Question: The JS fiddle is listed here:
<URL>
HTML section====
'''
<ul class = "trackAccordion">
<li class = "proTrack">
<a href="#">PROFESSIONAL TRACK</a>
</li>
<li>
<a href="#"><span class = "accoTrack"> CERTIFICATION TRACK </span> </a>
<ul class = "tracks" id = "cert_Track">
<li>DJ Certificate Program</li>
<li>Music Production Certificate Program</li>
</ul>
</li>
<li> <!-- element which hold Individual class in accordian -->
<a href="#">INDIVIDUAL CLASSES</a>
<ul class = "course_beginner trackAccordion nestedElemAccor">
<li class = "nestedElems">
<a href="#" class="begNestElem">BEGINNER</a>
<ul class="tracks">
<li>Intro to DJing (DJ 101)</li>
<li>Intensive Beginners (DJ INT)</li>
<li>Intensive Beginners (DJ INT)</li>
</ul>
</li>
<li class = "nestedElems">
<a href="#" class="intNestElem">INTERMEDIATE</a>
<ul class="tracks">
<li>Mixing (M 202)</li>
<li>Scratching (S 202)</li>
<li>Music Production II (MP 202)</li>
</ul>
</li>
<li class = "nestedElems">
<a href="#" class="advNestElem">ADVANCED</a>
<ul class="tracks">
<li>Mixing III (M 303)</li>
<li>Mixing IV (M 404)</li>
<li>Mixing V (M 505)</li>
<li>Scratching III (S 303) </li>
<li>Battle DJing (S 404)</li>
<li>Music Production III (MP 303)</li>
<li>Music Production IV (MP 404)</li>
<li>Master Class - Team Routines</li>
</ul>
</li>
</ul>
</li> <!-- END element which hold Individual class in accordian -->
<li>
<a href="#">FOR KIDS</a>
<ul class = "tracks" id = "kids_Track">
<li>Summer Camps</li>
<li>Afterschool Classes</li>
</ul>
</li>
<li>
<a href="#">FREE OPEN HOUSES</a>
</li>
<li>
<a href="#">MORE OPTIONS</a>
<ul class = "tracks" id = "more_Track">
<li>Private Lessons</li>
<li>Group Events</li>
<li>Workshops</li>
</ul>
</li>
'''
JS====
'''
$("ul.trackAccordion").accordion({
collapsible: true,
active: false,'enter code here'
heightStyle: "content"
});
'''
=============
I've created a nested accordion using jquery UI.
Whenever the nested accordion is clicked however, all element following it disappears. Any suggestions on how I can keep the elements shown?
I thought it's best to describe this issue through a picture:

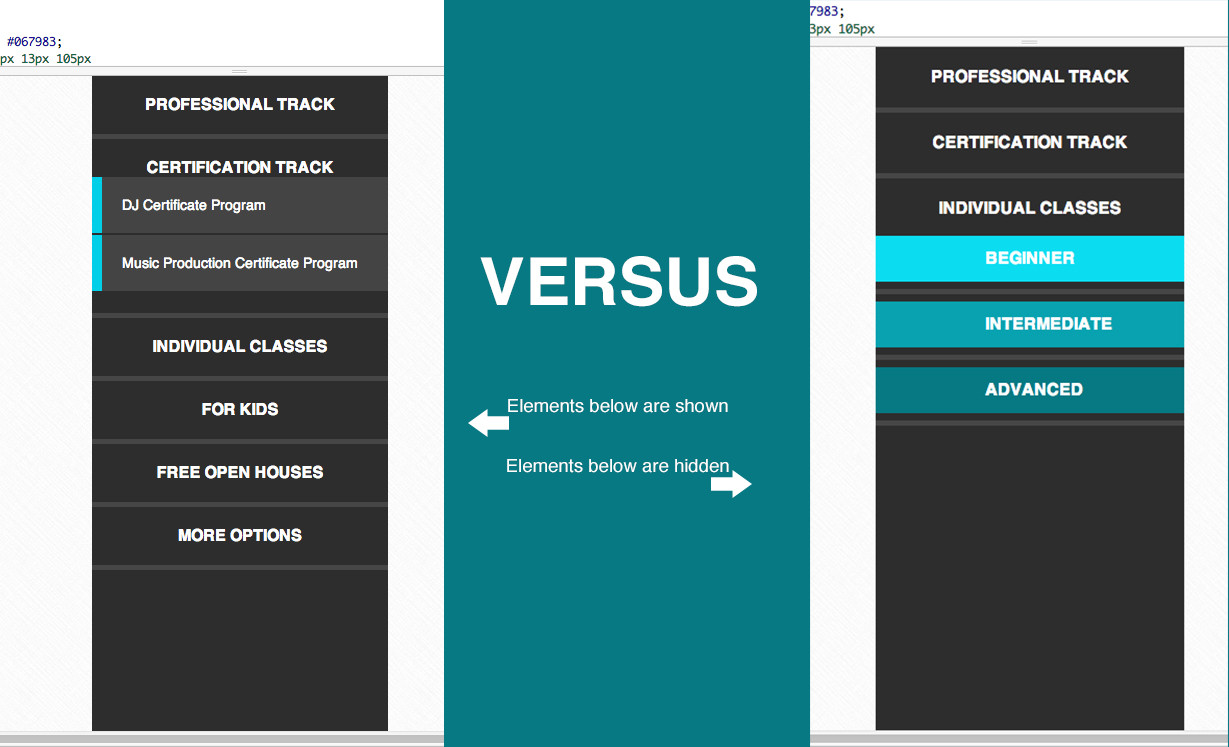
Answer: I think the problem is with the 'height' in the css below:
'''
.trackAccordion {
margin: 50px auto;
background-color: #2d2d2d;
height: 790px; //Check by commenting the height.
width: 296px;
border-radius: 5px;
color: white;
font-family: 'Helvetica';
font-weight: bold;
padding-top: 30px;
font-size: 1em;
text-align: center;
overflow: hidden;
}
'''